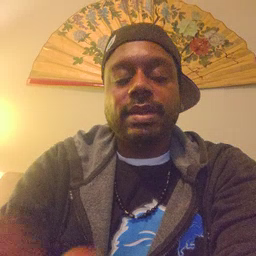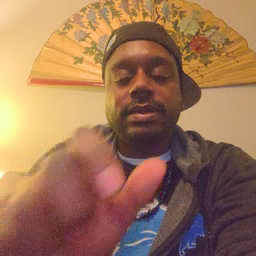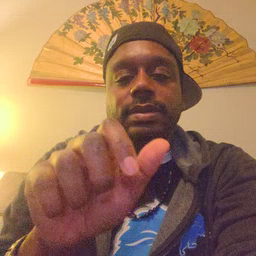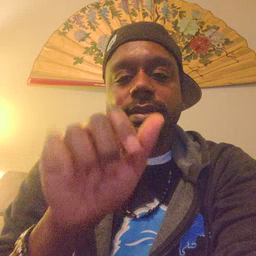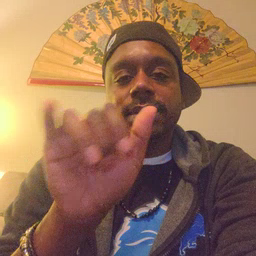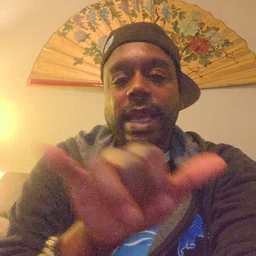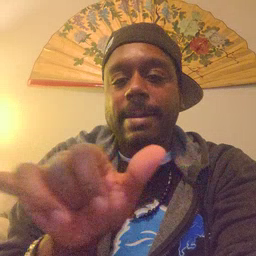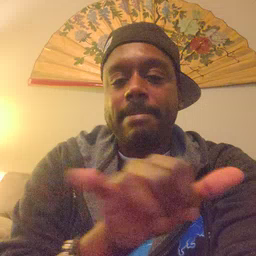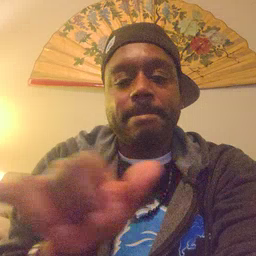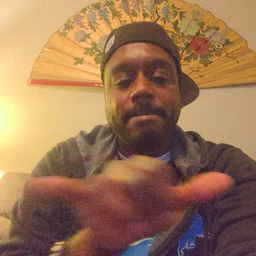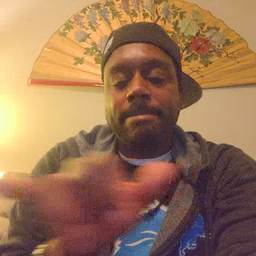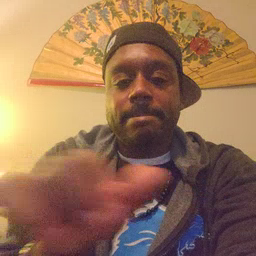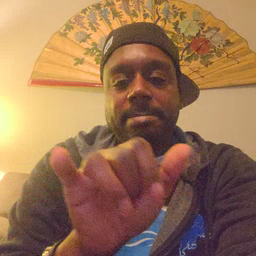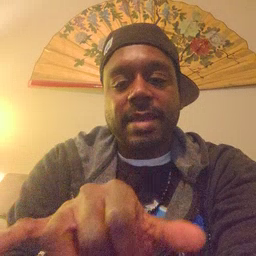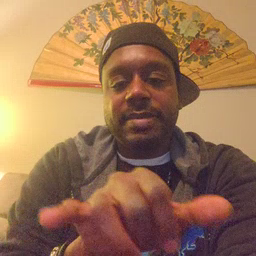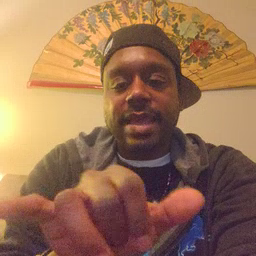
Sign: same